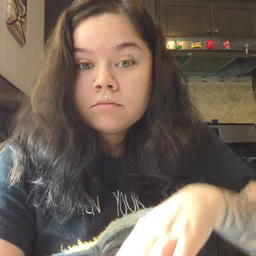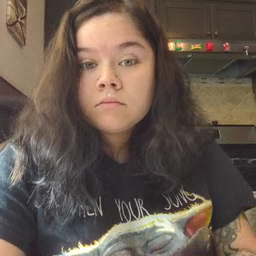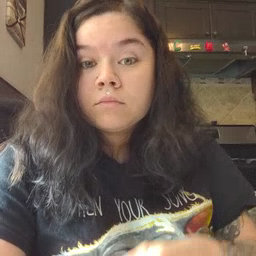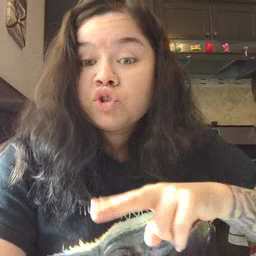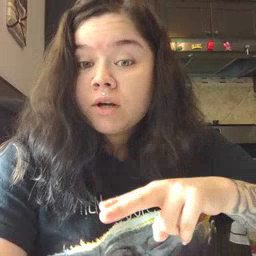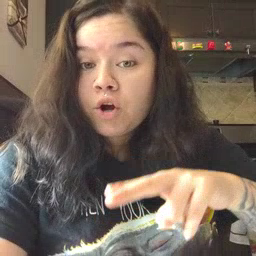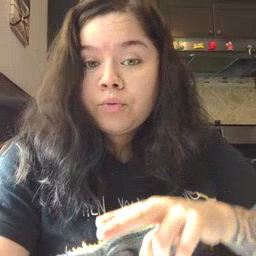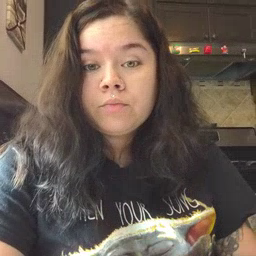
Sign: chair